Question: Can anyone tell me how I can fetch the 'Object ID' of an 'NSObject' though code? See the Screenshot:

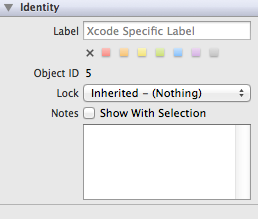
Answer: Object ID is something meant for the IB to understand the difference between the objects.
There is no such API or a way available to fetch the Object ID of any component.